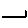
Label: line